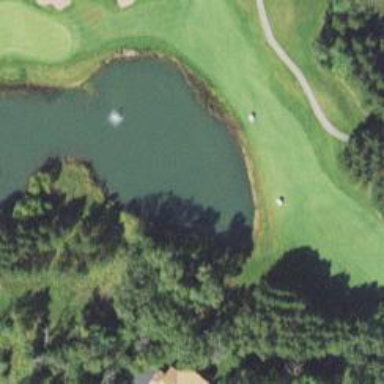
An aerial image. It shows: Picturesque scene of golf course with lateral water hazard.